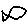
Label: fish